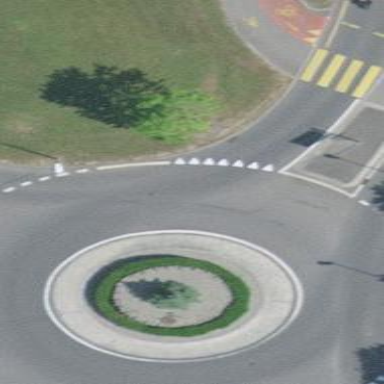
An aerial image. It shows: Roundabout on primary highway.